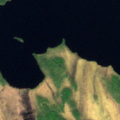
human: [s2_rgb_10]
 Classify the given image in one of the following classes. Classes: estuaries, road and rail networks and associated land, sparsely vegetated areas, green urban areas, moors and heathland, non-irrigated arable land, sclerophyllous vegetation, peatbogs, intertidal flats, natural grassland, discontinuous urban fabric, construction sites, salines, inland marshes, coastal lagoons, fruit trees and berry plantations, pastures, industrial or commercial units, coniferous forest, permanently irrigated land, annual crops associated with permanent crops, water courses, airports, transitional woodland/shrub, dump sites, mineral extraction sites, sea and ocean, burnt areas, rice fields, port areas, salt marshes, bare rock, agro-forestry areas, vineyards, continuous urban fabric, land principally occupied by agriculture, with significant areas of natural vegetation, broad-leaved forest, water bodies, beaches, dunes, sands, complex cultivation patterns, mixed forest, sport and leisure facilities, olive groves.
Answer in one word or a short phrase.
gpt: coniferous forest, peatbogs, water bodies